【题型】解答题　【知识点】平面几何　【难度】medium
如图，直角梯形 \(ABCD\) 中，\(AB \parallel DC\)，\(\angle DAB = 90^\circ\)，\(AD = DC = 4\)，\(AB = 6\)。动点 \(M\) 以每秒 1 个单位的长度，从点 \(A\) 沿线段 \(AB\) 向点 \(B\) 运动；同时点 \(P\) 以相同的速度，从点 \(C\) 沿折线 \(C-D-A\) 向点 \(A\) 运动，当点 \(M\) 到达点 \(B\) 时，两点同时停止运动。过点 \(M\) 作直线 \(l \perp AB\)，与折线 \(A-C-B\) 的交点为 \(Q\)。点 \(M\) 运动的时间为 \(t\)（秒）。

(1) 当 \(AM = 0.5\) 时，求线段 \(QM\) 的长；

(2) 点 \(M\) 在线段 \(AB\) 上运动时，是否可以使得以 \(C\)、\(P\)、\(Q\) 为顶点的三角形为直角三角形？若可以，请直接写出 \(t\) 的值（不需解题步骤）；若不可以，请说明理由；

(3) 若 \(\triangle APQ\) 的面积为 \(y\)，请求出 \(y\) 关于 \(t\) 的函数关系式及自变量的取值范围。

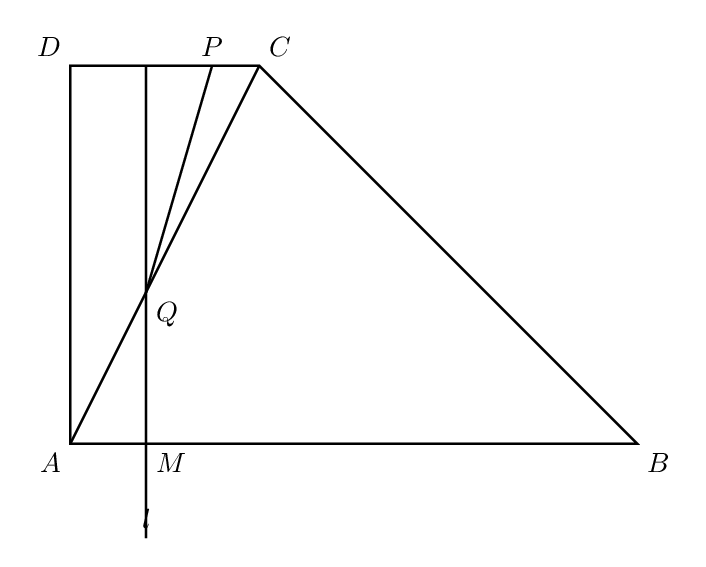
【解答】
【分析】(1) 利用直线平行得出 \( \text{Rt}\triangle AQM \backsim \text{Rt}\triangle CAD \)，再利用对应边的比值相等求出即可；

(2) 点 \(M\) 在线段 \(AB\) 上运动时，以 \(C\)、\(P\)、\(Q\) 为顶点的三角形直角三角形，可利用三边关系得出；

(3) 当 \(0 \leqslant t \leqslant 2\) 时与当 \(6 > t > 2\) 时，进行讨论得出符合要求的答案.

【解答】解：(1) \(\because AB \parallel DC\),

\(
\therefore \text{Rt}\triangle AQM \backsim \text{Rt}\triangle CAD,
\)

\(
\therefore \frac{QM}{AM} = \frac{AD}{CD},
\)

\(
\therefore \frac{QM}{0.5} = \frac{4}{2},
\)

\(
\therefore QM = 1.
\)

(2) 根据题意可得当 \(0 \leqslant t \leqslant 2\) 时，以 \(C\)、\(P\)、\(Q\) 为顶点可以构成三角形为直角三角形，故有两种情况：

① 当 \(\angle CPQ = 90^\circ\) 时，点 \(P\) 与点 \(E\) 重合，

此时 \(DE + CP = CD\)，即 \(t + t = 2\)，\(\therefore t = 1\)；

② 当 \(\angle PQC = 90^\circ\) 时，如备用图1，

此时 \( \text{Rt}\triangle PEQ \backsim \text{Rt}\triangle QMA \)，\(\therefore \frac{EQ}{PE} = \frac{MA}{QM}\),

由 (1) 知，\(EQ = EM - QM = 4 - 2t\),

而 \(PE = CE - PC = PE - (DC - DE) = t - (2 - t) = 2t - 2\),

\(
\therefore \frac{4 - 2t}{2t - 2} = \frac{1}{2},
\)

\(
\therefore t = \frac{5}{3};
\)

③ 当 \(2 < t \leqslant 6\) 时，

可得 \(CD = DP = 2\) 时，\(\angle DCP = 45^\circ\)，

可以使得以 \(C\)、\(P\)、\(Q\) 为顶点的三角形为直角三角形，

此时 \(t = 4\)。

综上所述，\(t = 1\) 或 \(\frac{5}{3}\) 或 \(4\)。

(3) 如图1，当 \(0 \leqslant t \leqslant 2\) 时，点 \(P\) 在线段 \(CD\) 上，设直线 \(l\) 交 \(CD\) 于点 \(E\)，

由 (1) 可得 \(\frac{QM}{AM} = \frac{AD}{CD}\),

即 \(\frac{QM}{t} = \frac{4}{4}\),

\(
\therefore QM = 2t,
\)

\(
\therefore QE = 4 - 2t,
\)

\(
\therefore S_{\triangle APQ} = \frac{1}{2} \cdot PC \cdot QE = -t^2 + 2t,
\)

即 \(y = -t^2 + 2t\)。

当 \(6 > t > 2\) 时，如图3，过点 \(C\) 作 \(CF \perp AB\) 交 \(AB\) 于点 \(F\)，交 \(PQ\) 于点 \(H\)，

由题意得，\(BF = AB - AF = 4\),

\(
\therefore CF = BF,
\)

\(
\therefore \angle CBF = 45^\circ,
\)

\(
\therefore QM = MB = 6 - t,
\)

\(
\therefore QM = PA,
\)

\(
\therefore\) 四边形 \(AMQP\) 为矩形,

\(
\therefore PQ \parallel AB, \ CH \perp PQ, HF-AP=6-t
\)

\(
\therefore CH = AD - HF = t - 2,
\)

\(
\therefore S_{\triangle APQ} = \frac{1}{2} PQ \cdot CH = \frac{1}{2}t^2 - t,
\)

即 \(y = \frac{1}{2}t^2 - t\).

综上所述 \(y = -t^2 + 2t(0 < t \leqslant 2)\)，或 \(y = \frac{1}{2}t^2 - t(2 < t < 6)\).

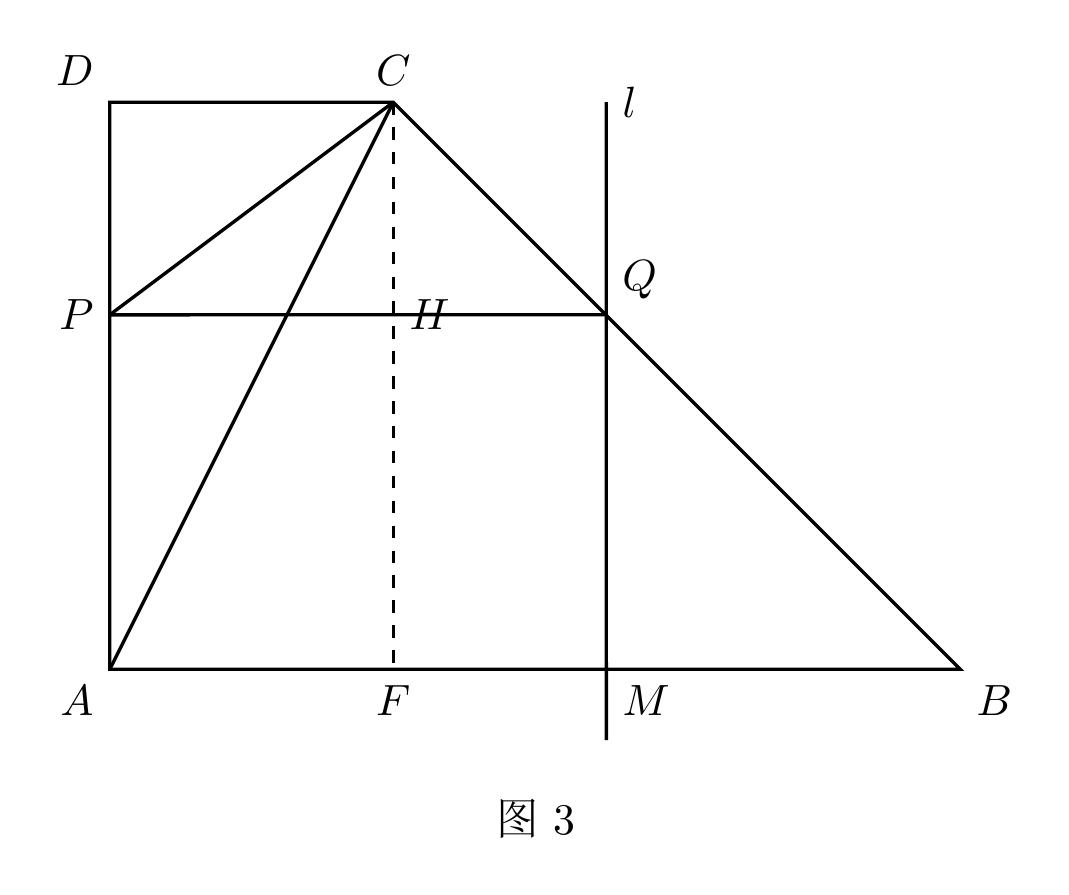
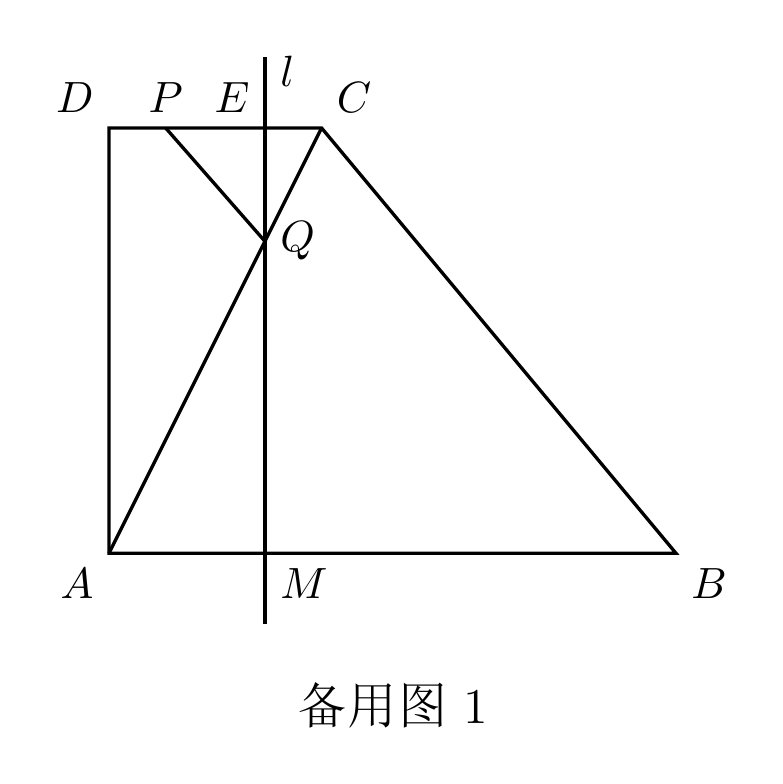
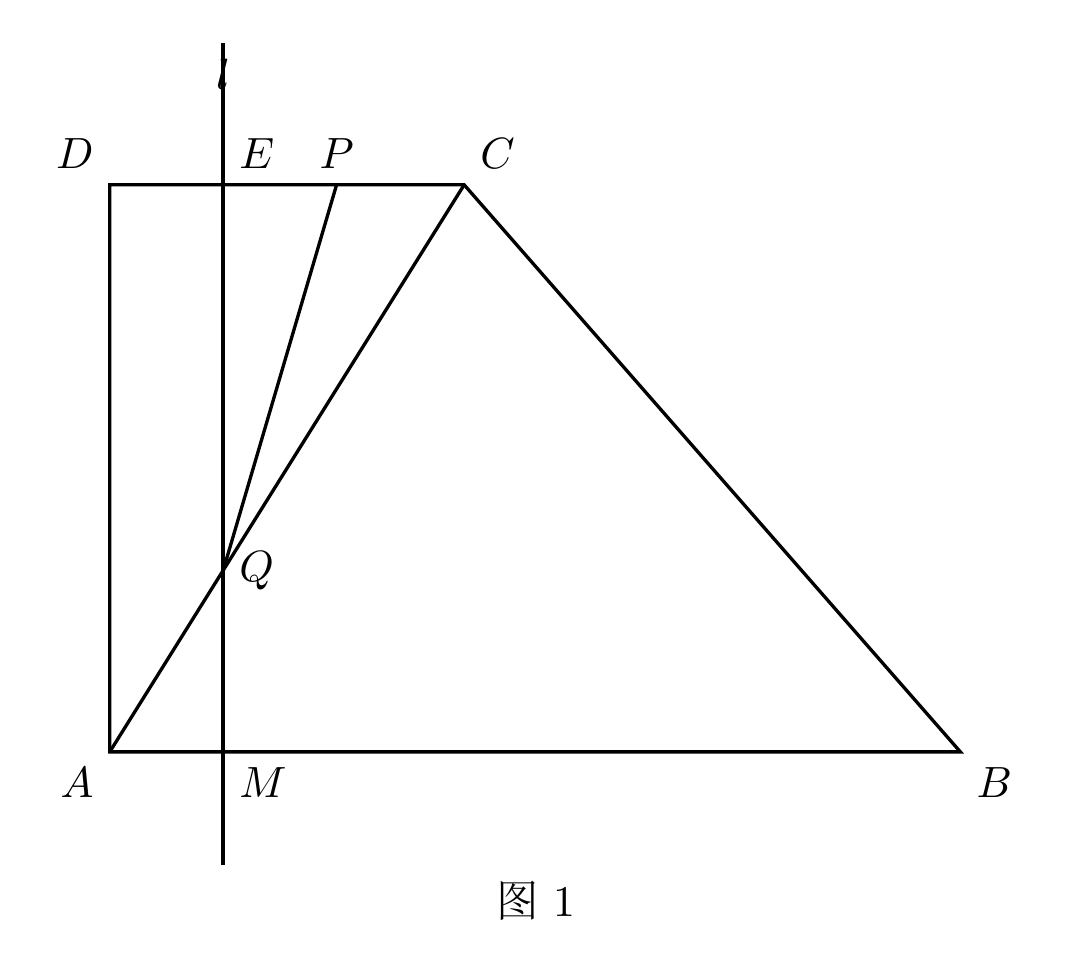